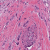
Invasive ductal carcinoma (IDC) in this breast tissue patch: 0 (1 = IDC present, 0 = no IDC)